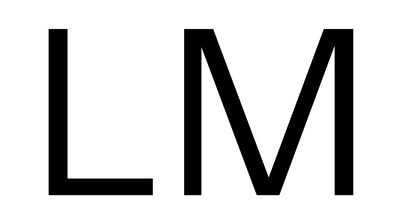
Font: InstrumentSans_Regular